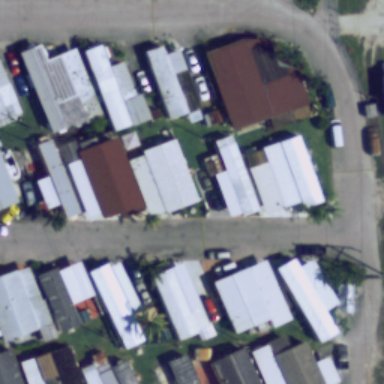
Many mobile homes arranged neatly in the mobile home park .